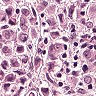
Metastatic tissue present: yes